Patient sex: M
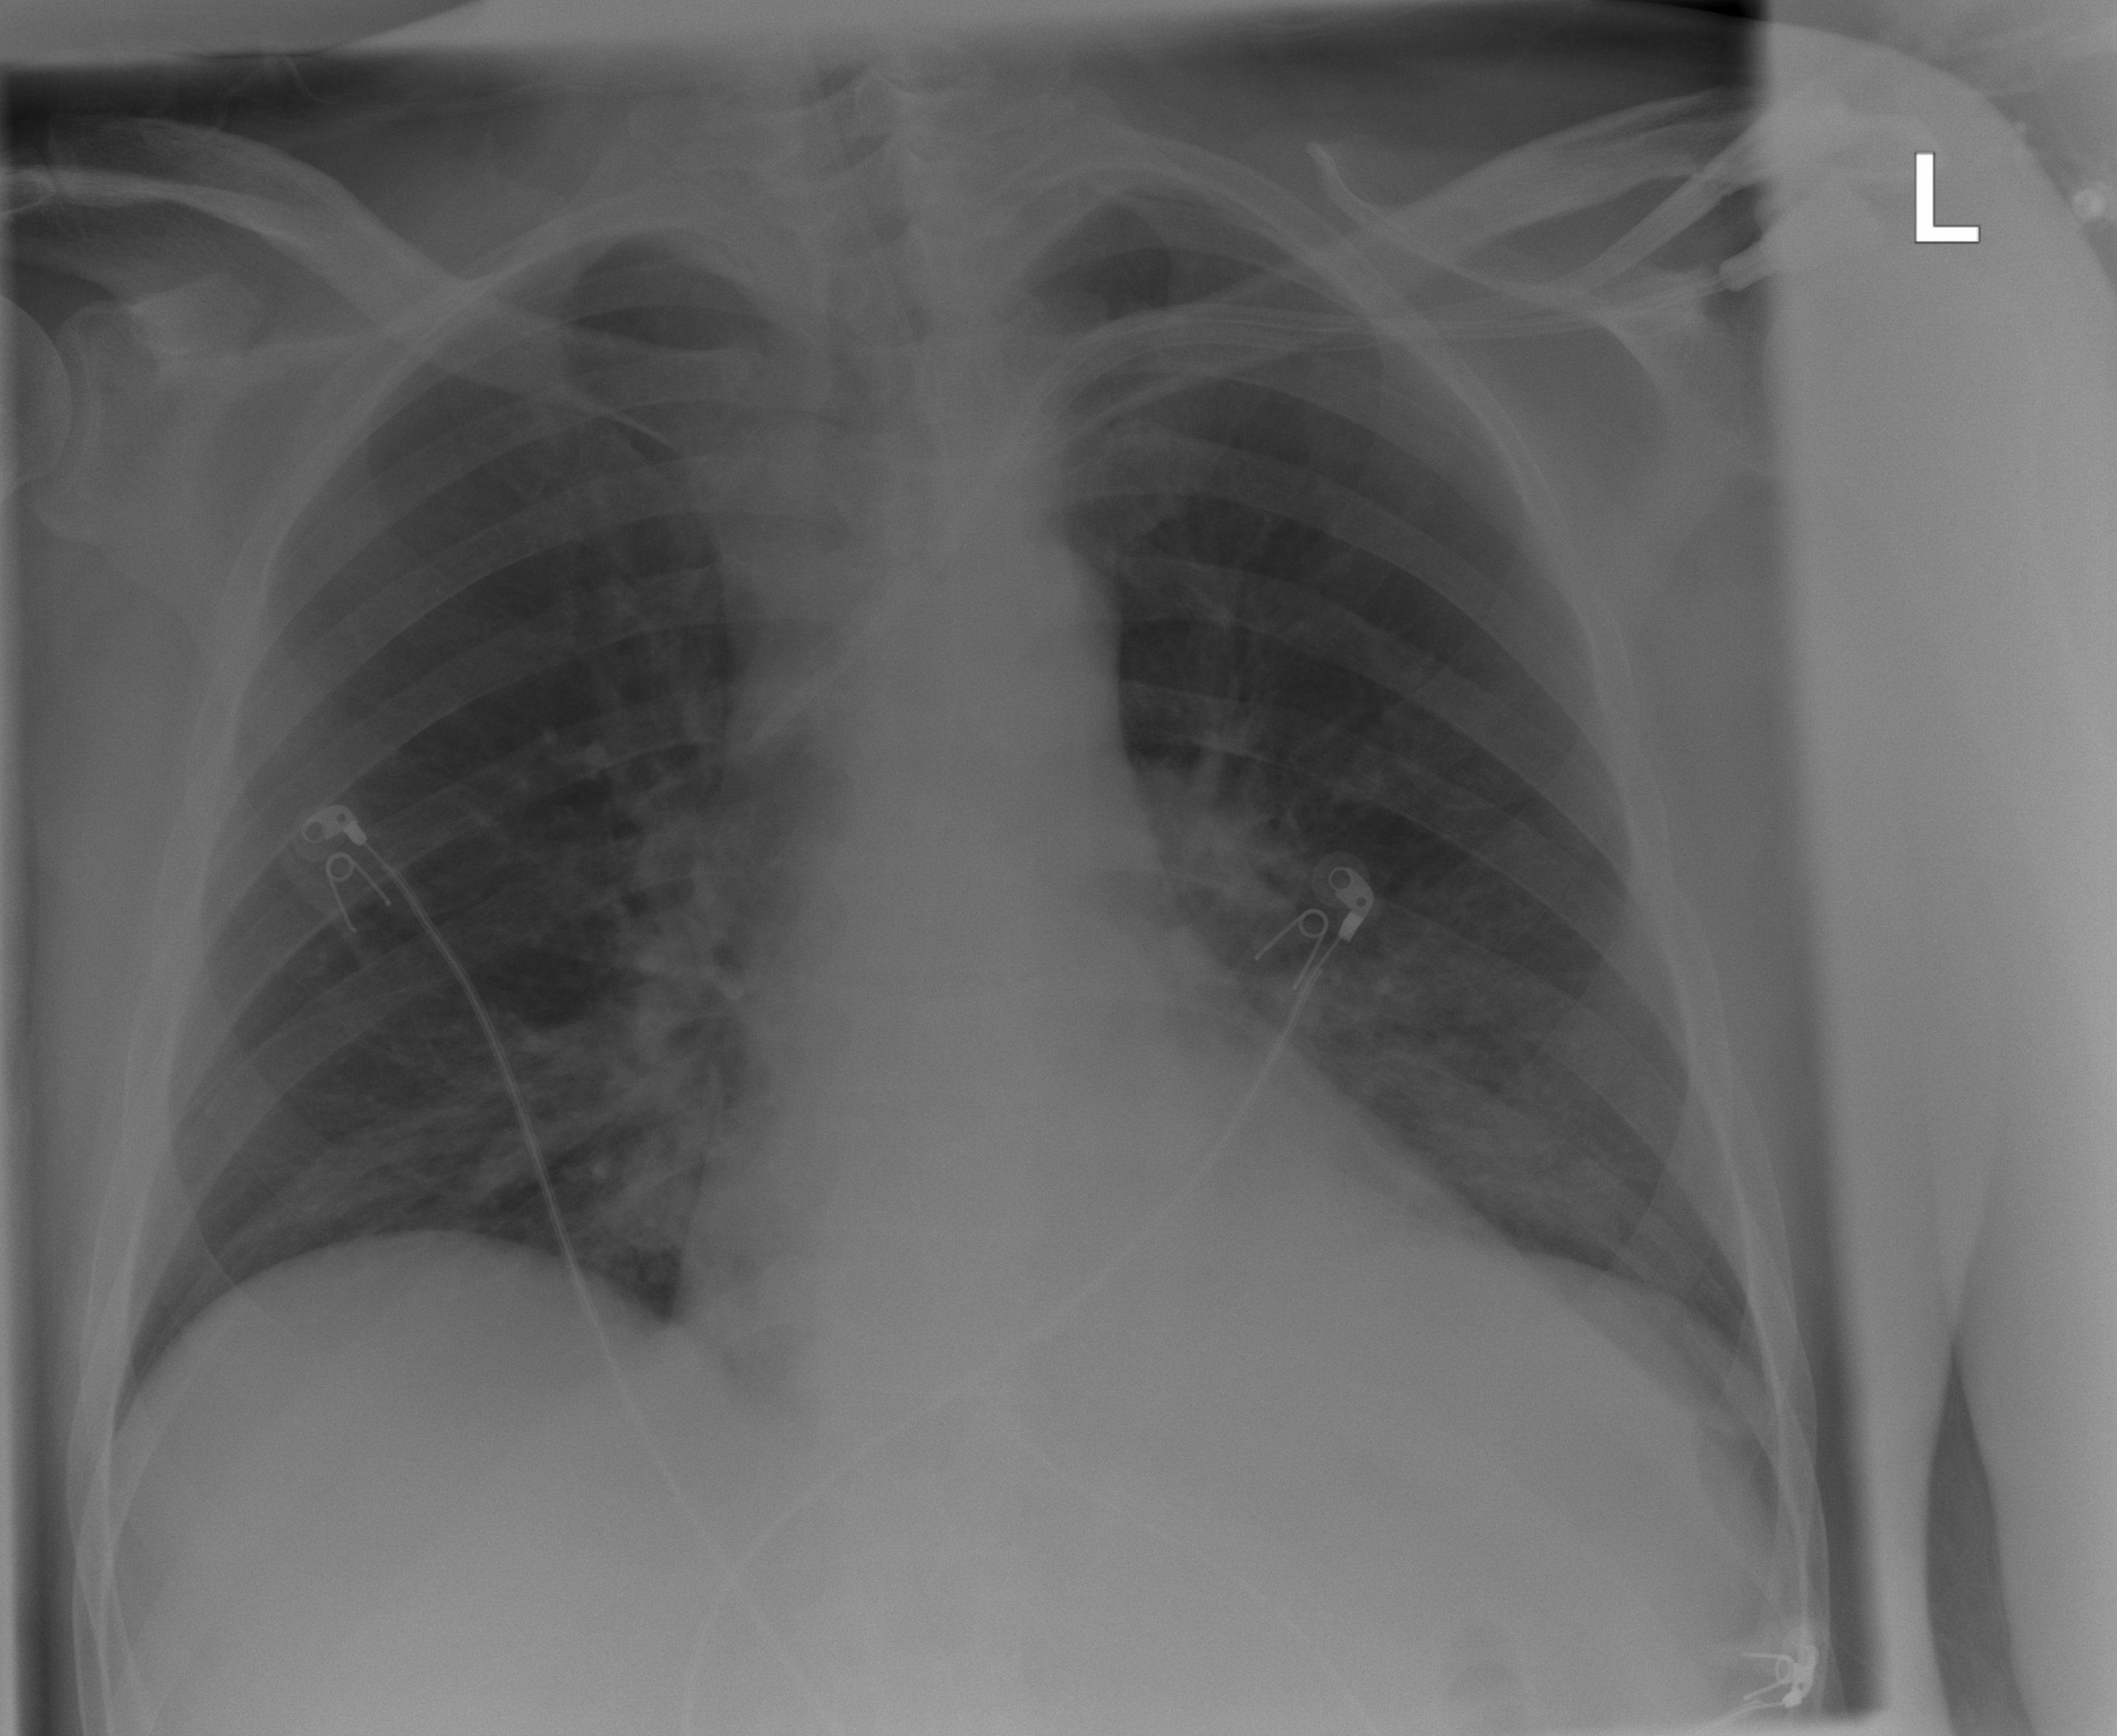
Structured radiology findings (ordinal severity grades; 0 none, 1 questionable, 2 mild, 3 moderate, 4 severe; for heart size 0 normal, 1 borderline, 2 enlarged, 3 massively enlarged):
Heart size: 0
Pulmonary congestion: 0
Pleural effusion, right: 0
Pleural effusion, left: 1
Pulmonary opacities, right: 3
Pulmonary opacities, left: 3
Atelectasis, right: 3
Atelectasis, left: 3